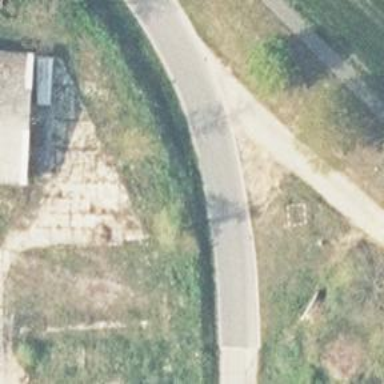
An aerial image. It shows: Unclassified road with concrete surface.